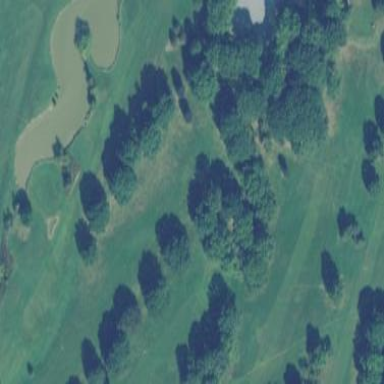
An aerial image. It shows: Grassy area designated as golf fairway.